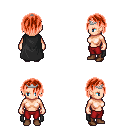
a pixel art fantasy rpg character, female body template, human, light skin, black cape, red pants, red bangs hairstyle, silver tiara, brown shoes, four views (front, back, left, right), 2x2 character sprite sheet, small pixel art, hard edges, no anti-aliasing